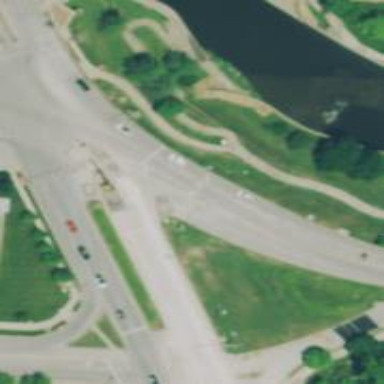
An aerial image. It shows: Solid stop line on the road.